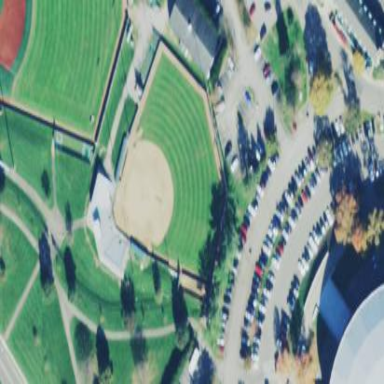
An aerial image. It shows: Softball pitch for leisure land activities.